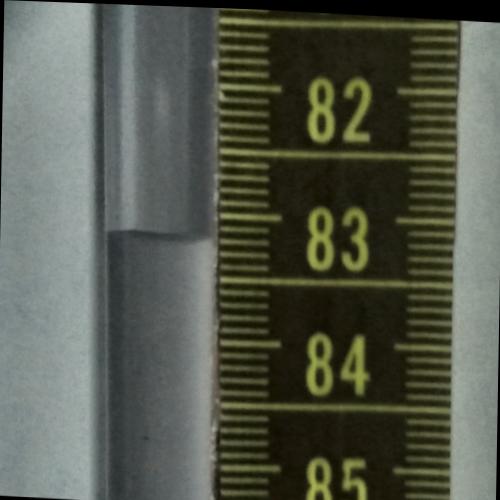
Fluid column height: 83.2 cm